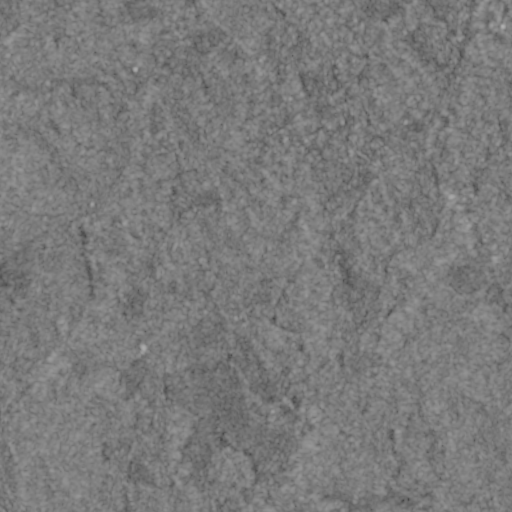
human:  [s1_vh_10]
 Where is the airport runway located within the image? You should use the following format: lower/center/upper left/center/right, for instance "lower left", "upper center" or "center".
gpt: The airport runway is located in the upper left of the image.
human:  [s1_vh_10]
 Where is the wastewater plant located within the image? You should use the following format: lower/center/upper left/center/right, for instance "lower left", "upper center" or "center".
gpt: The wastewater plant is located in the upper right of the image.
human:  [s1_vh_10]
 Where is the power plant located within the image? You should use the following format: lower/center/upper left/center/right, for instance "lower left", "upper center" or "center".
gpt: There is no power plant in the image.

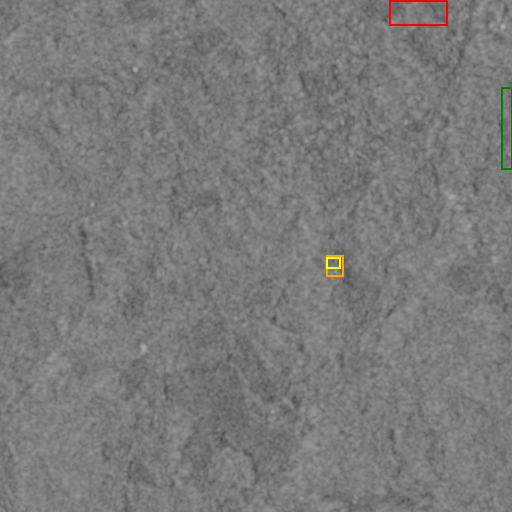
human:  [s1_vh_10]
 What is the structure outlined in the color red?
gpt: The structure outlined in red is a park.
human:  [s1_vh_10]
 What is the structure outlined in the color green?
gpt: The structure outlined in green is a wastewater plant.
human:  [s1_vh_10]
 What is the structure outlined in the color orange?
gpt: The structure outlined in orange is a building.
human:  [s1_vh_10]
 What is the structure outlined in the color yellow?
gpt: The structure outlined in yellow is a building.
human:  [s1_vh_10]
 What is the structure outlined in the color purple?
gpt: There is no purple outline.